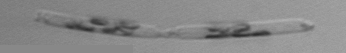
Label: Eucampia_morphytype1